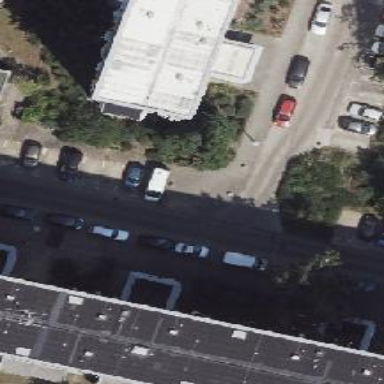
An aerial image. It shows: Residential road with concrete surface. There is parallel parking lane on the left side and parking on the street side on the right.